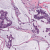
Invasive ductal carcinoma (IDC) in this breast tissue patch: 1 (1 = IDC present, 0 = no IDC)